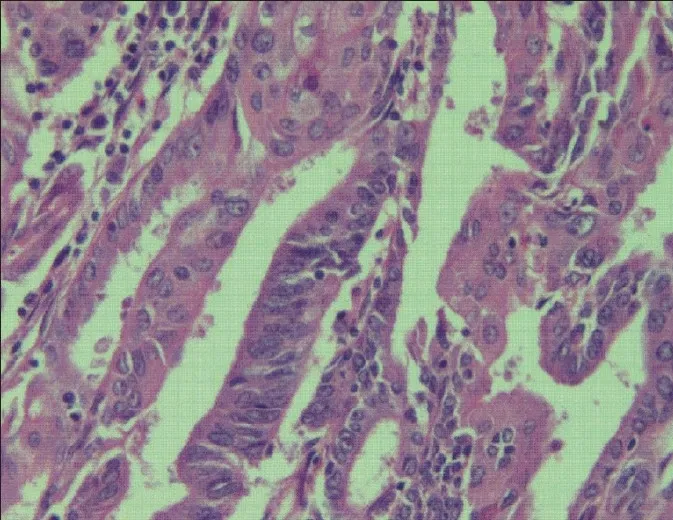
Histopathology of endometrioid adenocarcinoma.
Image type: pathology (h&e)